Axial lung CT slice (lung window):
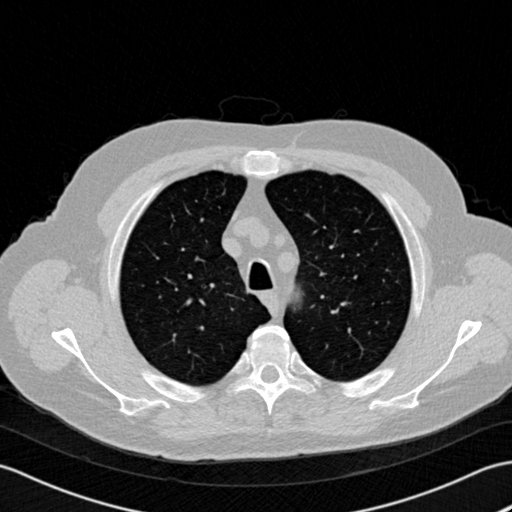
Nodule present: no